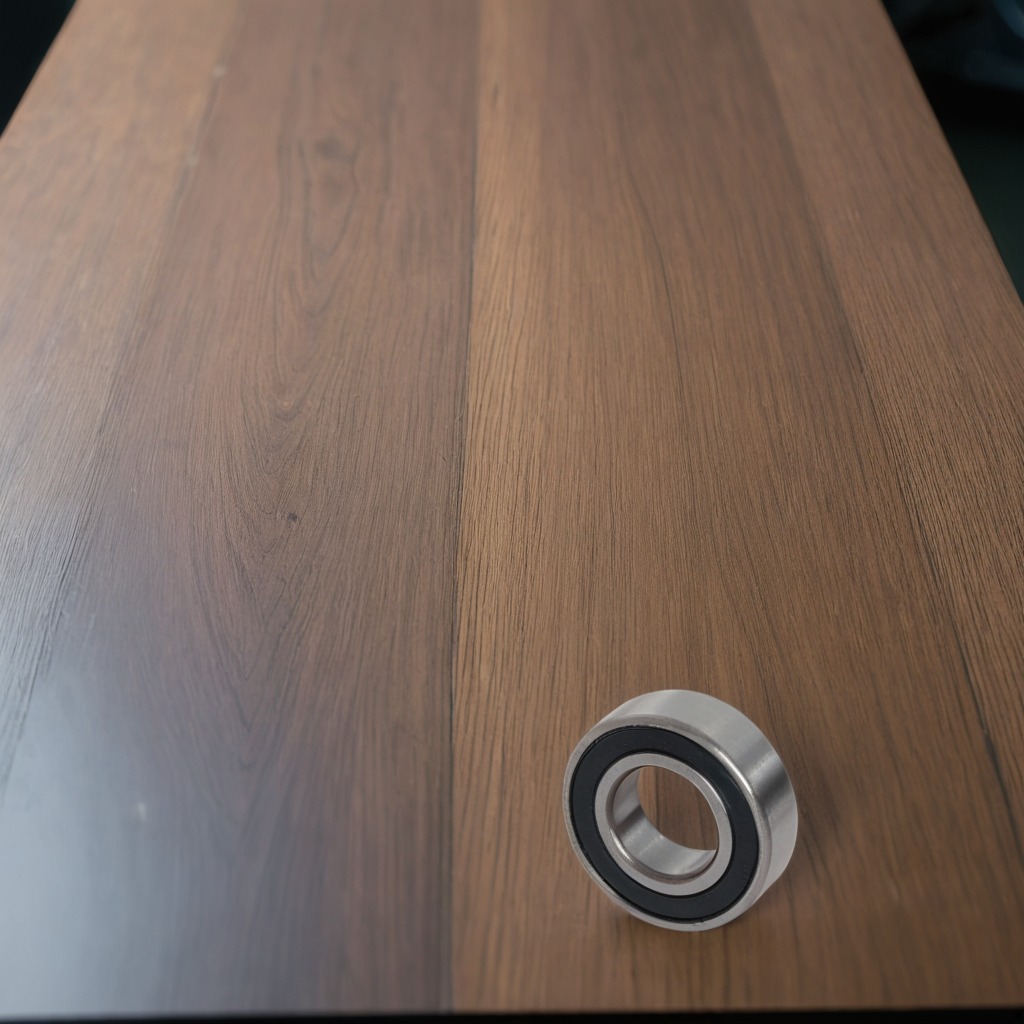
A metal ball bearing lies on the table at twilight.